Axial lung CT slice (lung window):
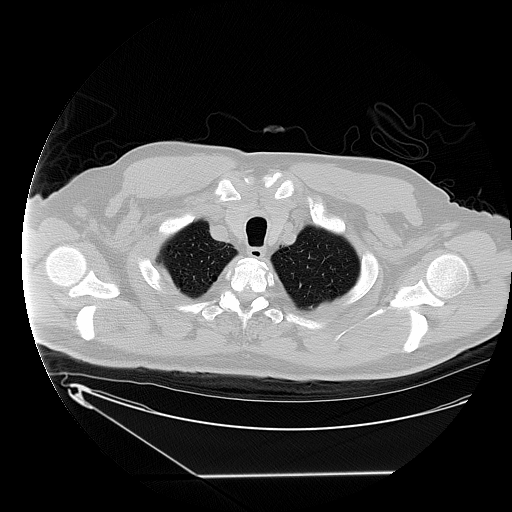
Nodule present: no